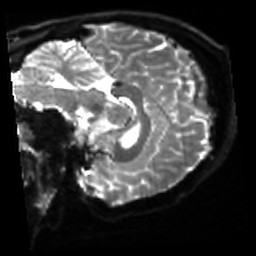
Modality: sbref
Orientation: sagittal
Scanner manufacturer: siemens
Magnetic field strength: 3 T
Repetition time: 4 s
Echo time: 0.0594 s